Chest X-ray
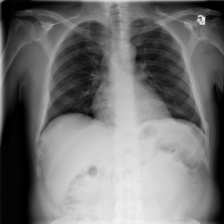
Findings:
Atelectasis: negative
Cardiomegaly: negative
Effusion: negative
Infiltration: negative
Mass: negative
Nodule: negative
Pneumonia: negative
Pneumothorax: negative
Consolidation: negative
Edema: negative
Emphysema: negative
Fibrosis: negative
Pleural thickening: negative
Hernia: negative